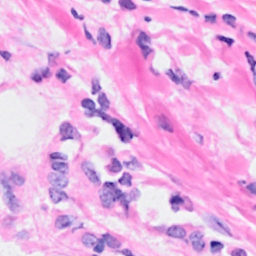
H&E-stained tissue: Breast